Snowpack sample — Buffalo Mountain, Silverthorne, Colorado, USA (1/25/25, 10:11 AM MST)
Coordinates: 39.6222, -106.1139
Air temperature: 22 °F
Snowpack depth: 110 cm
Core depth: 30 cm
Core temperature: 42.8 °F
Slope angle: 12°, slope face: 102°
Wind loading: high
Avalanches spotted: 0
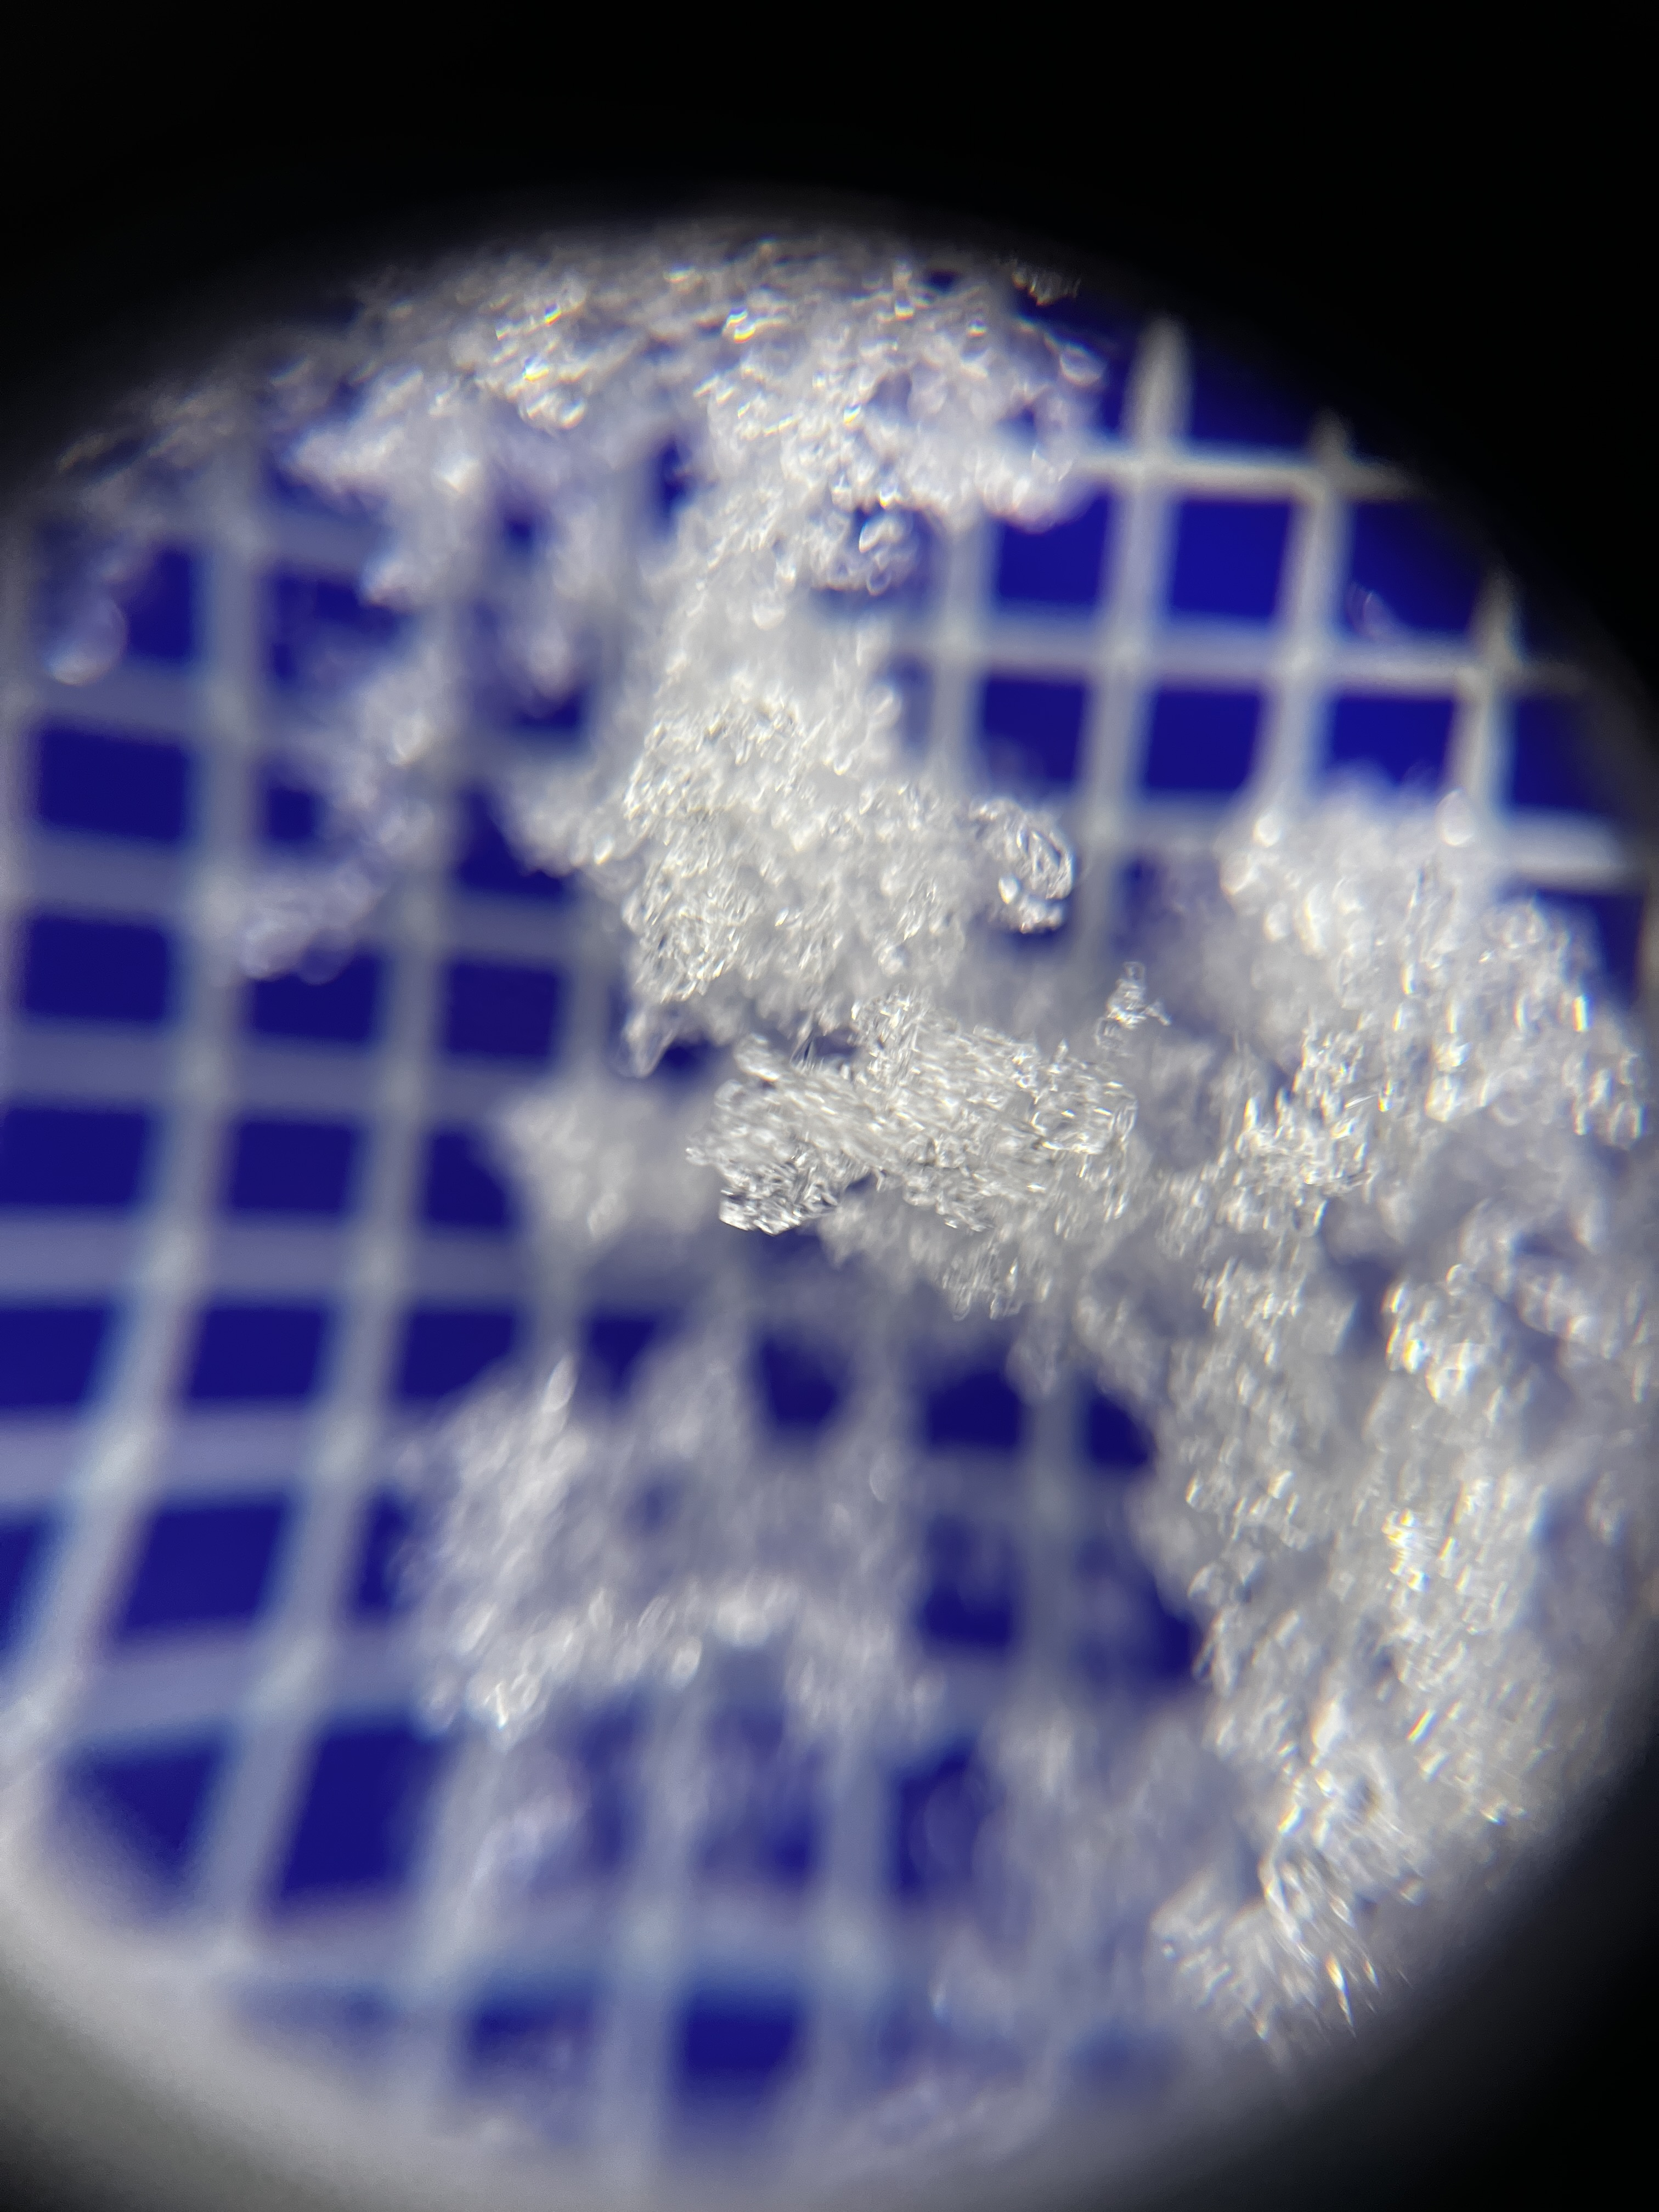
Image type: magnified_profile
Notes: No avalanches nearby, collected on the outskirts of a fire break 15 meters from the treeline, on way to Buffalo and Red Mountain